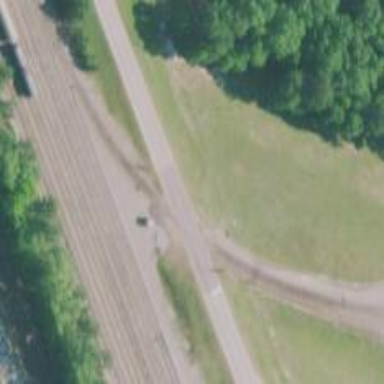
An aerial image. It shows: Trap point for railway derailment prevention.